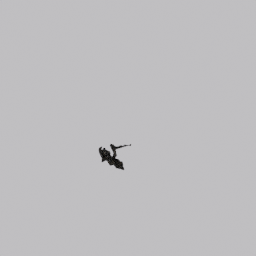
Label: nature